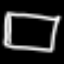
Label: square